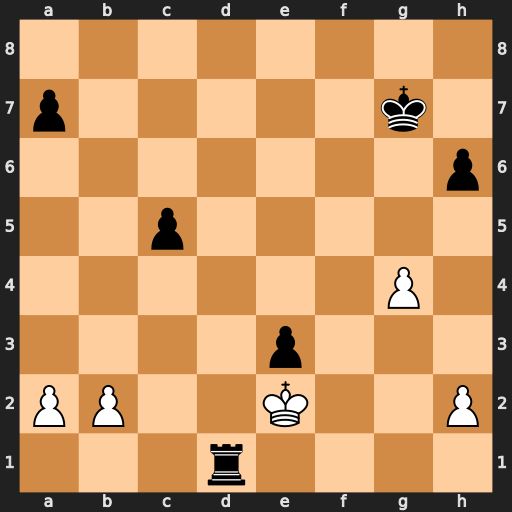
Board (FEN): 8/p5k1/7p/2p5/6P1/4p3/PP2K2P/3r4
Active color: w
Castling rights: -
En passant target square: -
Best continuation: Kxd1 Kf6 h4